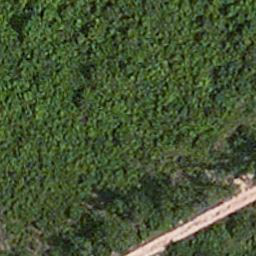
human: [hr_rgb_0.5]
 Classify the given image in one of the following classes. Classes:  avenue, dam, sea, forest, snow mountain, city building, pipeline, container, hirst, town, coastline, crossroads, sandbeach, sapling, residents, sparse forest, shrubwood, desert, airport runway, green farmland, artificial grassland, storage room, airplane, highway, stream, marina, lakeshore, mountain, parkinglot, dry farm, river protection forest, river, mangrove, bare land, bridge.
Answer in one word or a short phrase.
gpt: avenue